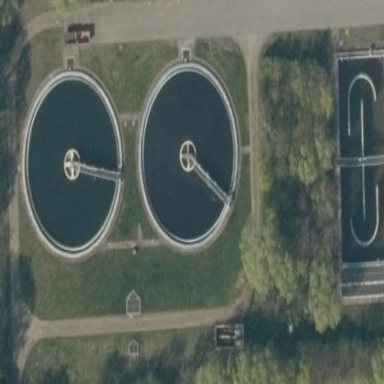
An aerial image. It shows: Sewage reservoir.